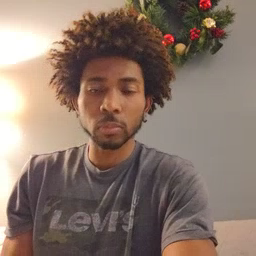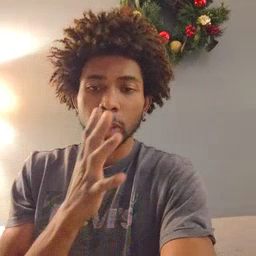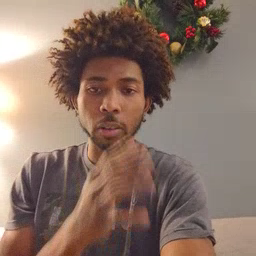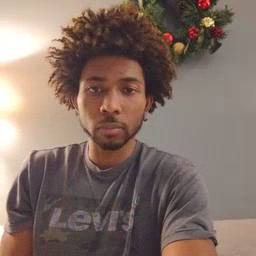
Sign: mom